Question: I am making a program where I am reading data from excel files and store them in tables. I have made the program using Apache POI and works fine. But when files have blank cells as the one here  I have some problems. The program skip the blanks and read the next data. Could anyone help me how I would do it? I know that there are several posts for this issue but I have not found something useful for me.
The code for reading the data from excel file is the below. As you can see I have 3 types of data. How i would give the option for BLANK CELL?
'''
// Create an ArrayList to store the data read from excel sheet.
List sheetData = new ArrayList();
FileInputStream fis = null;
try {
// Create a FileInputStream that will be use to read the
// excel file.
fis = new FileInputStream(strfullPath);
// Create an excel workbook from the file system
HSSFWorkbook workbook = new HSSFWorkbook(fis);
// Get the first sheet on the workbook.
HSSFSheet sheet = workbook.getSheetAt(0);
// store the data read on an ArrayList so that we can printed the
// content of the excel to the console.
Iterator rows = sheet.rowIterator();
while (rows.hasNext()) {
HSSFRow row = (HSSFRow) rows.next();
Iterator cells = row.cellIterator();
List data = new ArrayList();
while (cells.hasNext()) {
HSSFCell cell = (HSSFCell) cells.next();
data.add(cell);
}
sheetData.add(data);
}
} catch (IOException e) {
e.printStackTrace();
} finally {
if (fis != null) {
fis.close();
}
}
showExcelData(sheetData);
}
private static void showExcelData(List sheetData) {
// LinkedHashMap<String, String> tableFields = new LinkedHashMap();
for (int i = 0; i < sheetData.size(); i++) {
List list = (List) sheetData.get(i);
for (int j = 0; j < list.size(); j++) {
Cell cell = (Cell) list.get(j);
if (cell.getCellType() == Cell.CELL_TYPE_NUMERIC) {
System.out.print(cell.getNumericCellValue());
} else if (cell.getCellType() == Cell.CELL_TYPE_STRING) {
System.out.print(cell.getRichStringCellValue());
} else if (cell.getCellType() == Cell.CELL_TYPE_BOOLEAN) {
System.out.print(cell.getBooleanCellValue());
} else if (cell.getCellType()== Cell.CELL_TYPE_BLANK ){
System.out.print(cell.toString());
}
if (j < list.size() - 1) {
System.out.print(", ");
}
}
System.out.println("");
}
}
}
'''
Also I have read about 'workbook.setMissingCellPolicy(HSSFRow.RETURN_NULL_AND_BLANK);'. Could this help me with my problem?
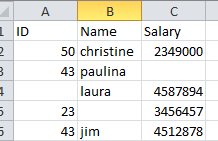
Answer: '''
int maxNumOfCells = sheet.getRow(0).getLastCellNum(); // The the maximum number of columns
Iterator rows = sheet.rowIterator();
while (rows.hasNext()) {
HSSFRow row = (HSSFRow) rows.next();
Iterator cells = row.cellIterator();
List data = new ArrayList();
for( int cellCounter = 0
; cellCounter < maxNumOfCells
; cellCounter ++){ // Loop through cells
HSSFCell cell;
if( row.getCell(cellCounter ) == null ){
cell = row.createCell(cellCounter);
} else {
cell = row.getCell(cellCounter);
}
data.add(cell);
}
sheetData.add(data);
'''
YOUR METHOD:
'''
public static void showExcelData(List sheetData) {
// LinkedHashMap<String, String> tableFields = new LinkedHashMap();
for (int i = 0; i < sheetData.size(); i++) {
List list = (List) sheetData.get(i);
for (int j = 0; j < list.size(); j++) {
Cell cell = (Cell) list.get(j);
if (cell.getCellType() == Cell.CELL_TYPE_NUMERIC) {
System.out.print(cell.getNumericCellValue());
} else if (cell.getCellType() == Cell.CELL_TYPE_STRING) {
System.out.print(cell.getRichStringCellValue());
} else if (cell.getCellType() == Cell.CELL_TYPE_BOOLEAN) {
System.out.print(cell.getBooleanCellValue());
} else if (cell.getCellType() == Cell.CELL_TYPE_BLANK) {
System.out.print("THIS IS BLANK");
}
if (j < list.size() - 1) {
System.out.print(", ");
}
}
System.out.println("");
}
}
'''
Explanation:
'int maxNumOfCells = sheet.getRow(0).getLastCellNum();' - This line will make sure that you were able to get the number of columns. Using the Row's method '.getLastCellNum()' on the next rows will result to unexpected number. Example on your on row 3 of your spreadsheet, the method will return 2 since the next value is null.
'''
for( int cellCounter = 0
; cellCounter < maxNumOfCells
; cellCounter ++){ // Loop through cells
HSSFCell cell;
if( row.getCell(cellCounter ) == null ){
cell = row.createCell(cellCounter);
} else {
cell = row.getCell(cellCounter);
}
data.add(cell);
}
'''
Looping through the cells. From cell 0 (Base 0) to the last cell number. If the cell was found 'null', basically, it would create the cell with a 'blank' value. Lastly, adding the 'cell' to your List.